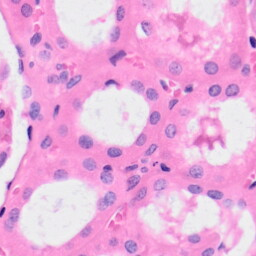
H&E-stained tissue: Kidney